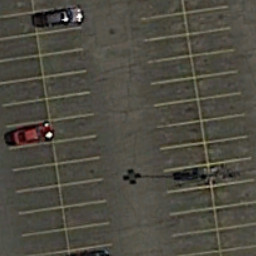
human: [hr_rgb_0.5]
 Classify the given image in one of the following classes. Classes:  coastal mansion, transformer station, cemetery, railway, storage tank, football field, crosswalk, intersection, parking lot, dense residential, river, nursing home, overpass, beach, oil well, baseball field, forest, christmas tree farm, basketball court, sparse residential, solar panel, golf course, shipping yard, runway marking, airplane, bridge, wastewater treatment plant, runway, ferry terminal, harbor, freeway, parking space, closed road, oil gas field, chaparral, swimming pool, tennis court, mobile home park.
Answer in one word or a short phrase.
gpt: parking space